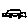
Label: car